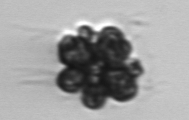
Label: Corymbellus